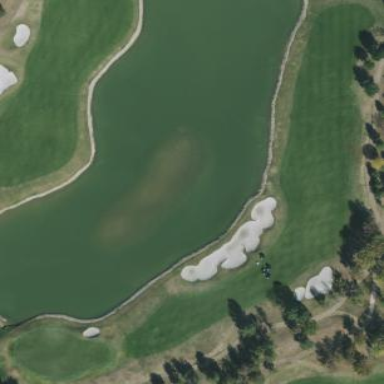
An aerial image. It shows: Golf fairway in the image.